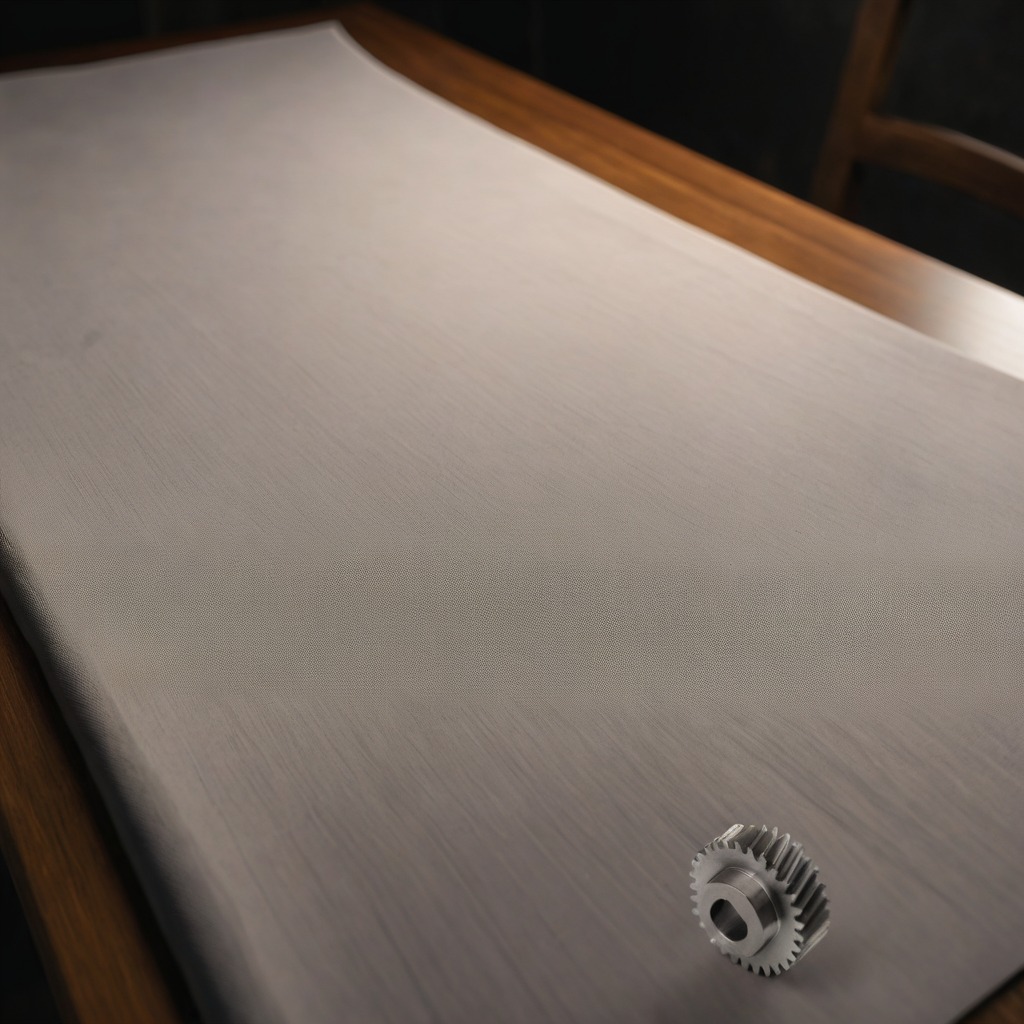
A steel gear with teeth lies on the wooden table.